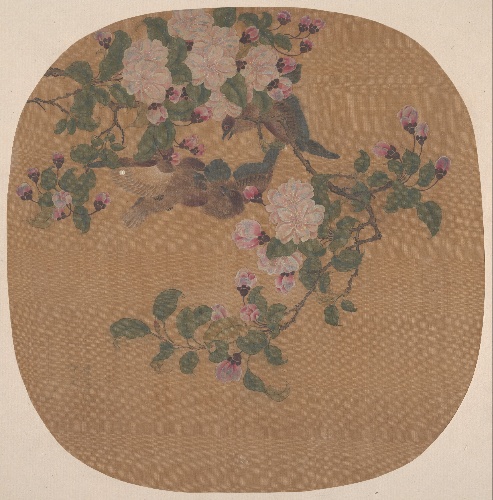
Title: 清   佚名   山禽海棠   扇|Flowers with Birds
Artist: Unidentified artist
Object type: Fan mounted as an album leaf
Classification: Paintings
Medium: Fan mounted as an album leaf; ink and color on silk
Culture: China
Period: Ming (1368–1644) or Qing dynasty (1644–1911)
Dimensions: 10 3/4 x 10 5/8 in. (27.3 x 27.0 cm)
Department: Asian Art
Credit line: John Stewart Kennedy Fund, 1913
Accession year: 1913
Repository: Metropolitan Museum of Art, New York, NY
Tags: Birds|Flowers